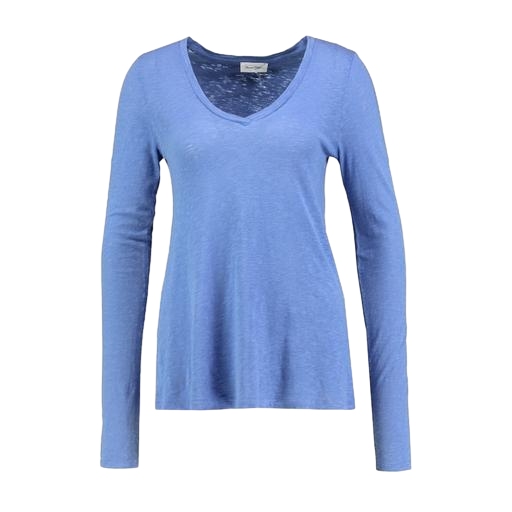
blue still long-sleeved top, blue scoop-neck long-sleeve t-shirt, blue top slub jersey, white background